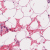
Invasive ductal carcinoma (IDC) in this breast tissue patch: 0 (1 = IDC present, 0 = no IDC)